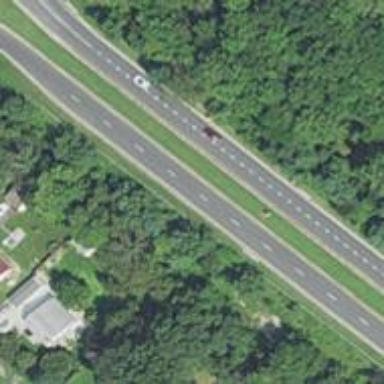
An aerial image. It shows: Trunk link highway with asphalt surface.